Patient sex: M
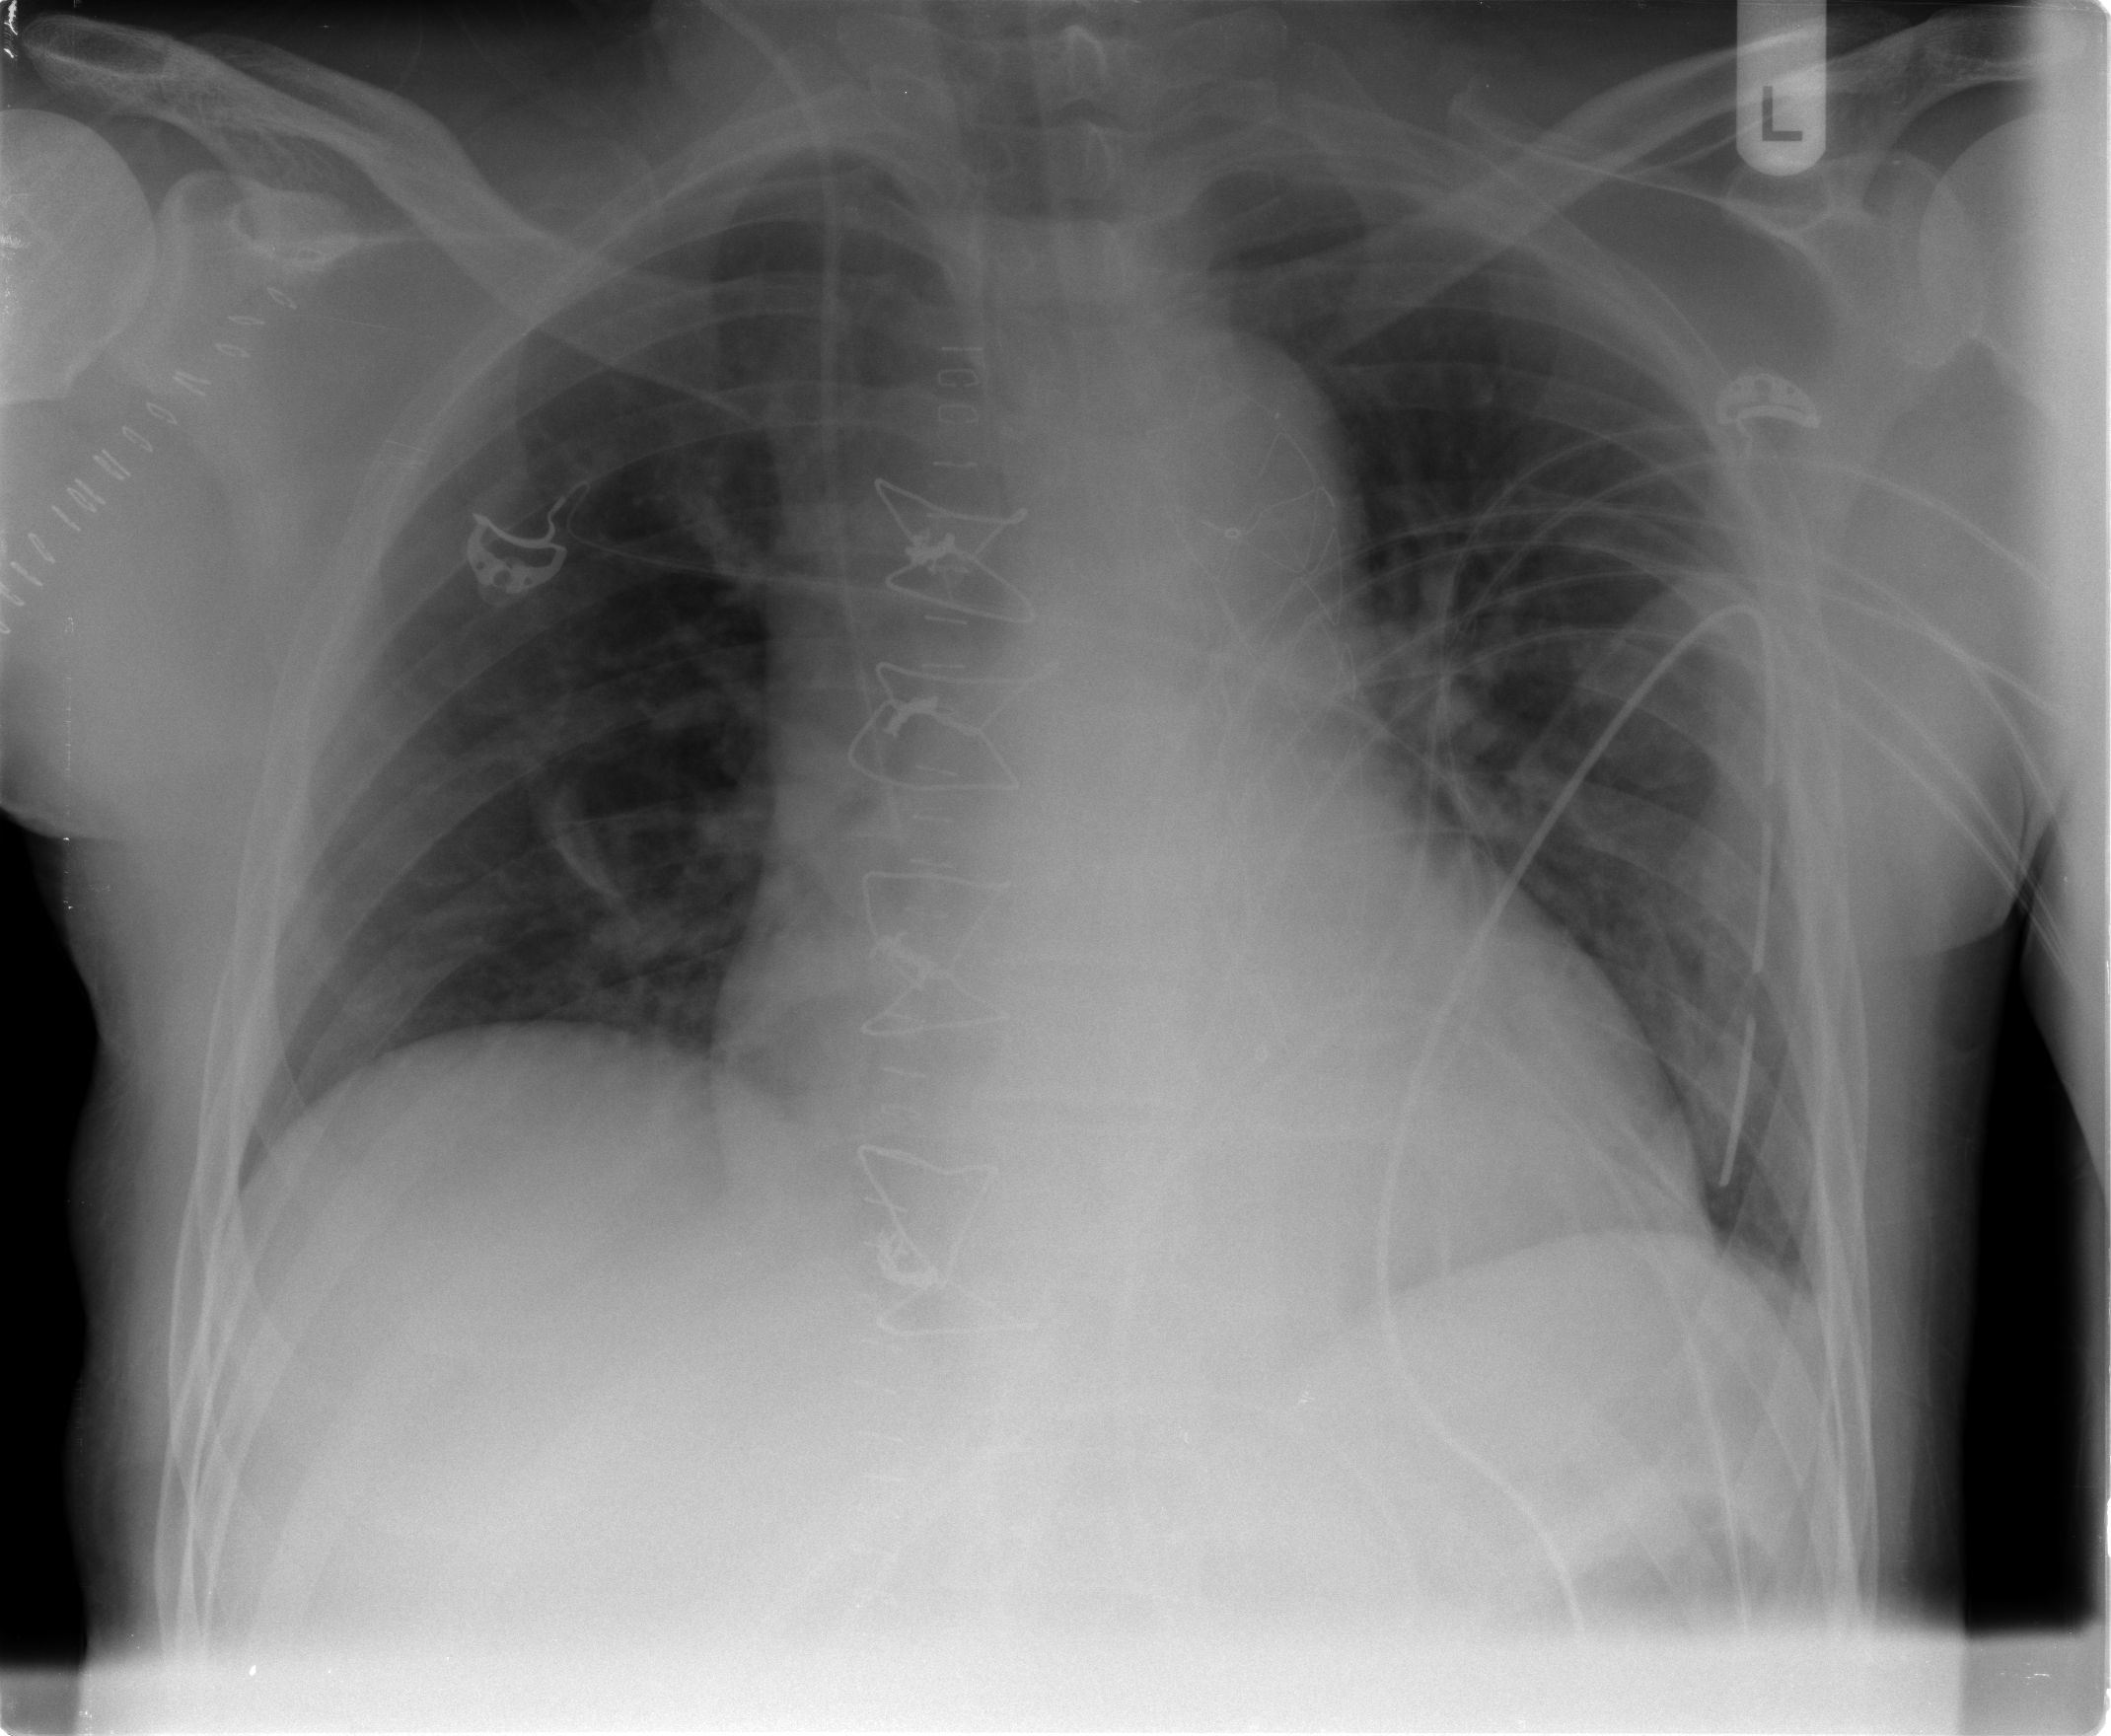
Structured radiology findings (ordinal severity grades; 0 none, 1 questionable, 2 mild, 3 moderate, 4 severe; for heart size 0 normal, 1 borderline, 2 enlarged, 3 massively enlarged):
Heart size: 2
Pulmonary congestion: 2
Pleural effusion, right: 0
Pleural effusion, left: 0
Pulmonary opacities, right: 0
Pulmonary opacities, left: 0
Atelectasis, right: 2
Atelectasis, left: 2